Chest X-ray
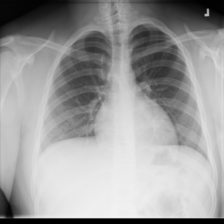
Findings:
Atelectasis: negative
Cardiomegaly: negative
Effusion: negative
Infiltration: negative
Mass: negative
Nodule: negative
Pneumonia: negative
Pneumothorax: negative
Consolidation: negative
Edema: negative
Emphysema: negative
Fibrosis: negative
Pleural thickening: negative
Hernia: negative